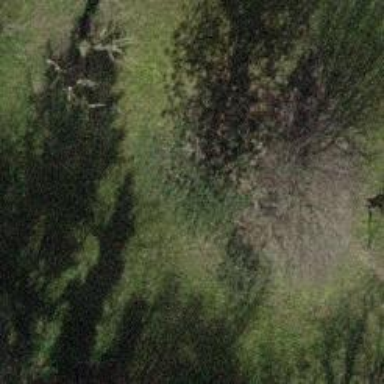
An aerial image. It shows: Evergreen tree with needle-leaved leaves.